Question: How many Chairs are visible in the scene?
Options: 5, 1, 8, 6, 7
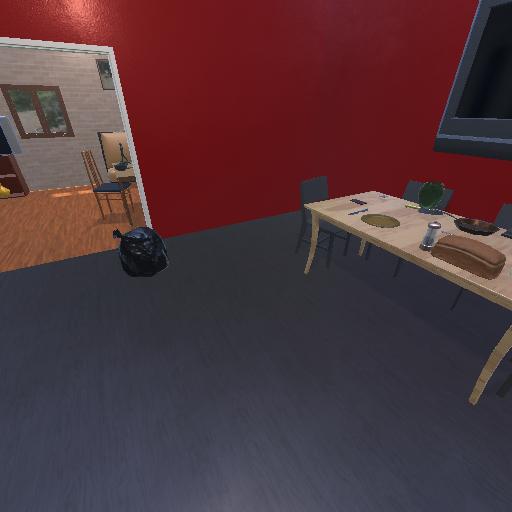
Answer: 5